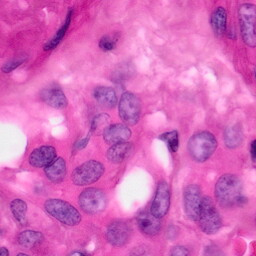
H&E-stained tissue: Pancreatic